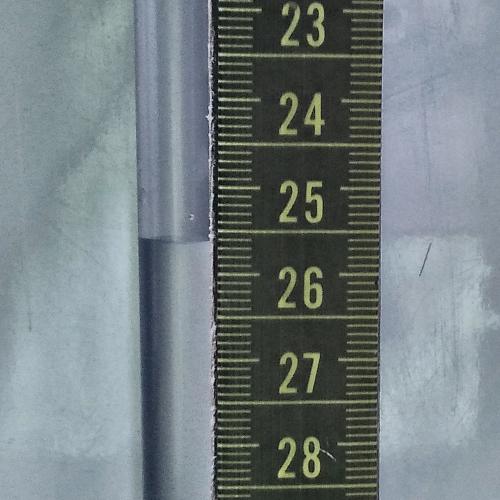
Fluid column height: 25.6 cm